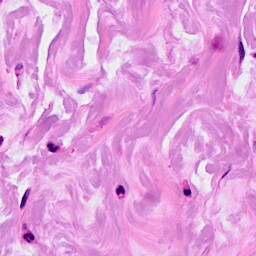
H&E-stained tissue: Breast